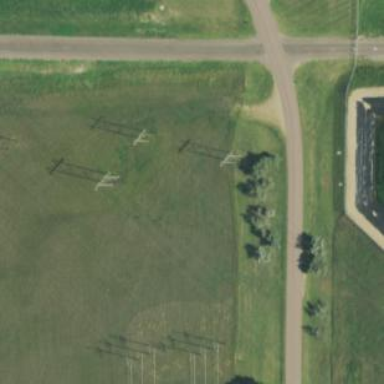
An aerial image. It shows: H-frame power tower with distinctive design.